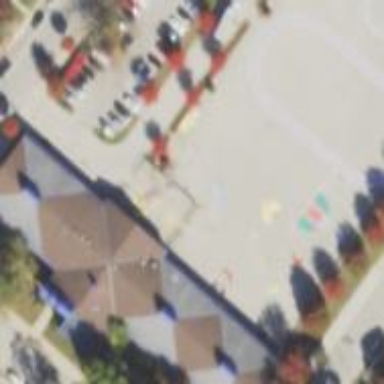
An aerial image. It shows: Schoolyard with concrete surface.